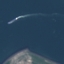
Land use / land cover class: SeaLake